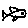
Label: fish